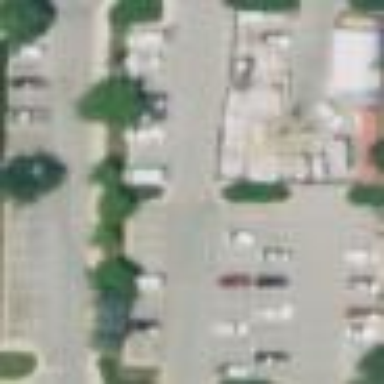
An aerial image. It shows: Parking area with surface.